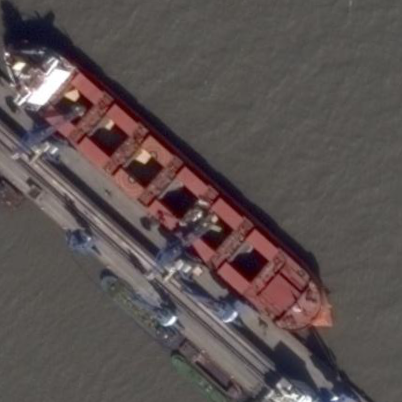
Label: Cargo_ship